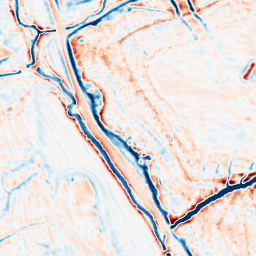
Category: edge_preserving
Decomposition family: bilateral
Decomposition parameters: d: 15
sigma_color: 50
sigma_space: 75
Upsampling method: bilinear
Upsampling parameters: scale: 2
Upsampling scale: 2